Field crop: maize
Growth stage: 2
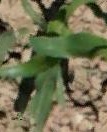
Species: maize